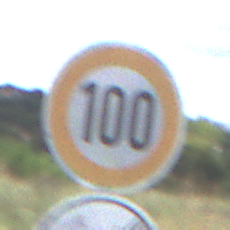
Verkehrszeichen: Geschwindigkeit100
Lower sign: EndeUeberholverbotKraftfahrzeuge
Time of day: Midday
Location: Outdoor (Nature)
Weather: PartlyCloudy
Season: NotSpecified
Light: Natural